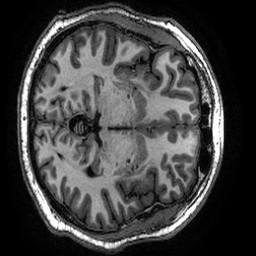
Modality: T1w
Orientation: axial
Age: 37
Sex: male
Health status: healthy